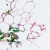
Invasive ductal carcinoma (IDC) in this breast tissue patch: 0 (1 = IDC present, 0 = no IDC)